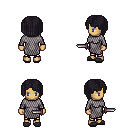
a pixel art fantasy rpg character, female body template, human, tanned skin, chain mail, gold greaves, raven pageboy hairstyle, gray slippers, dagger, four views (front, back, left, right), 2x2 character sprite sheet, small pixel art, hard edges, no anti-aliasing